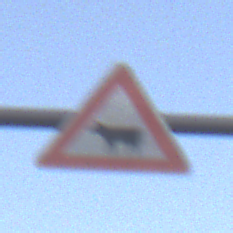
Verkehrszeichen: ViehtriebRechts
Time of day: SunriseSunset
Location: Outdoor (Urban)
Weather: Clear
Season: NotSpecified
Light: Natural